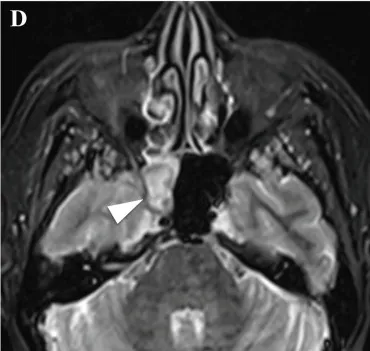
CT scans and MRI confirm inferolateral sphenoid wall dehiscence and brain herniation. MRI (C and D) shows bone discontinuity in the right lateral wall of the sphenoid sinus and in the ipsilateral petrous apex, crossed by tissue with signal emission characteristics similar to brain parenchyma and CSF, involving the right chamber of the sphenoid sinus, the ipsilateral Meckel cave, and the base of the pterygoid processes bilaterally (arrowheads).
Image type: radiology (mri)